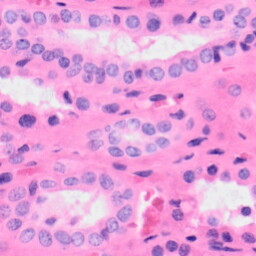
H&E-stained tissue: Kidney